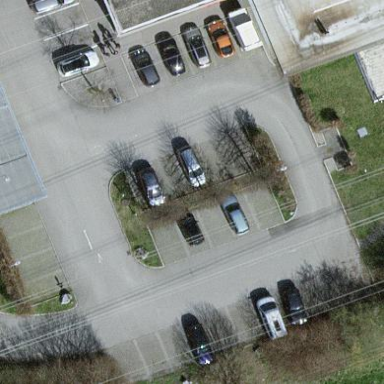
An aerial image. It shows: Parking area with surface.